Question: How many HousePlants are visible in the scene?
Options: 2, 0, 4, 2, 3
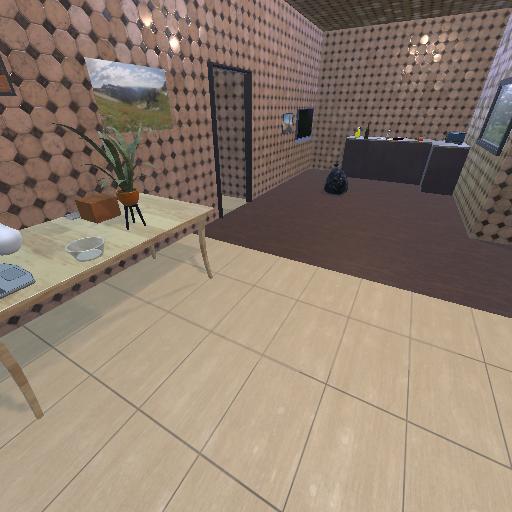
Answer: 2